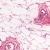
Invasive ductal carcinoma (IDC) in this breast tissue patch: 0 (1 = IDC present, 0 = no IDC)